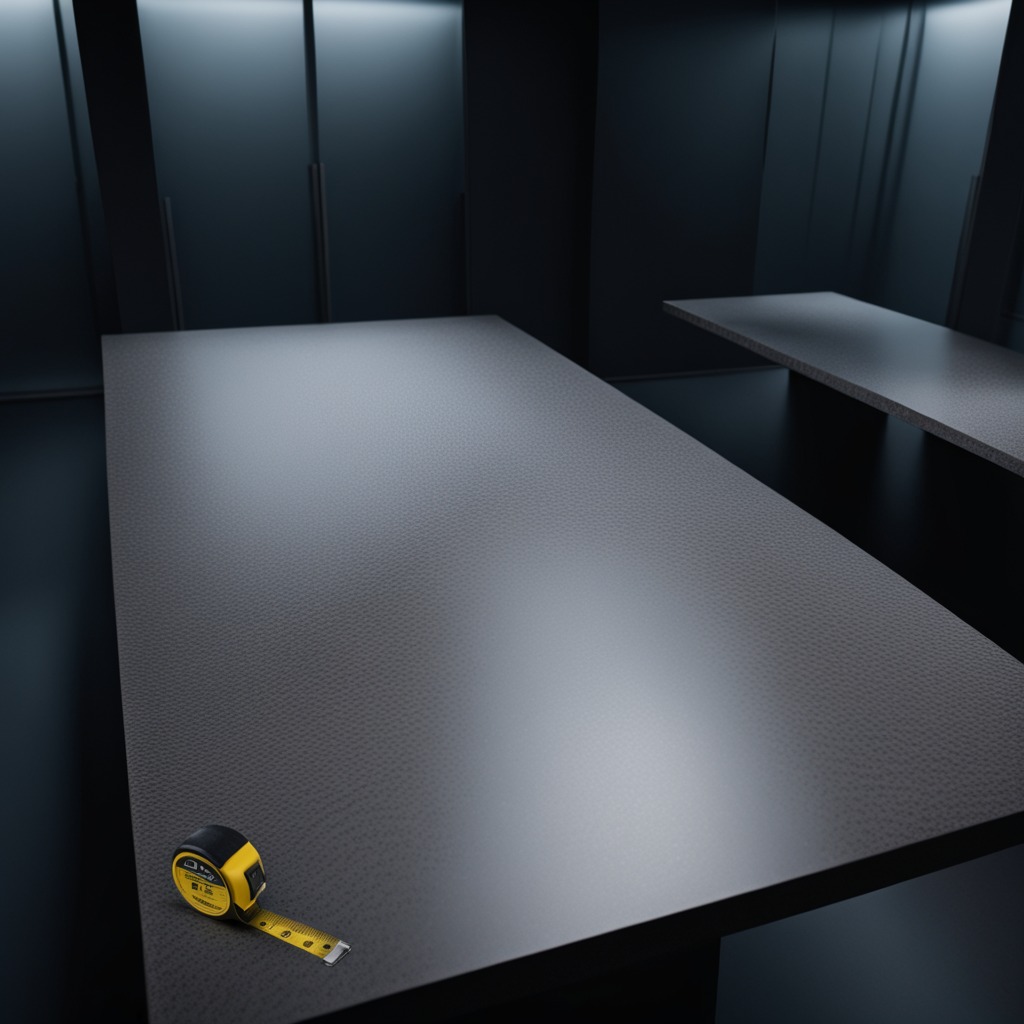
A measuring tape is lying on the clean granite table inside a workshop at night dim ambient light soft shadows worn but